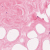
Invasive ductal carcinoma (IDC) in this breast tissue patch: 0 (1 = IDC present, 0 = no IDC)